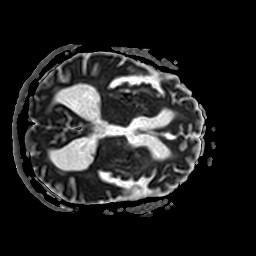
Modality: ADC
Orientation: axial
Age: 86
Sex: male
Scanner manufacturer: philips
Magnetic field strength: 3 T
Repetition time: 4.003 s
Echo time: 0.06119 s